Interaction volume radius: 5 \u00c5
Interaction volume height: 20 \u00c5
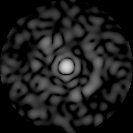
Disorder parameter: 0.8643